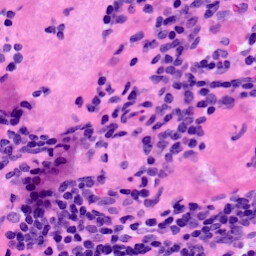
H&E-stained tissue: LymphNode